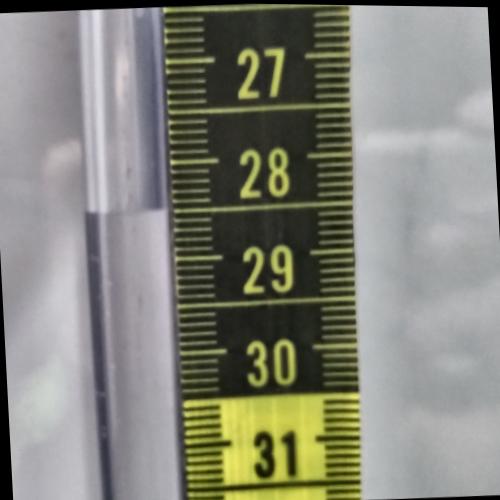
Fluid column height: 28.5 cm